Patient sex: M
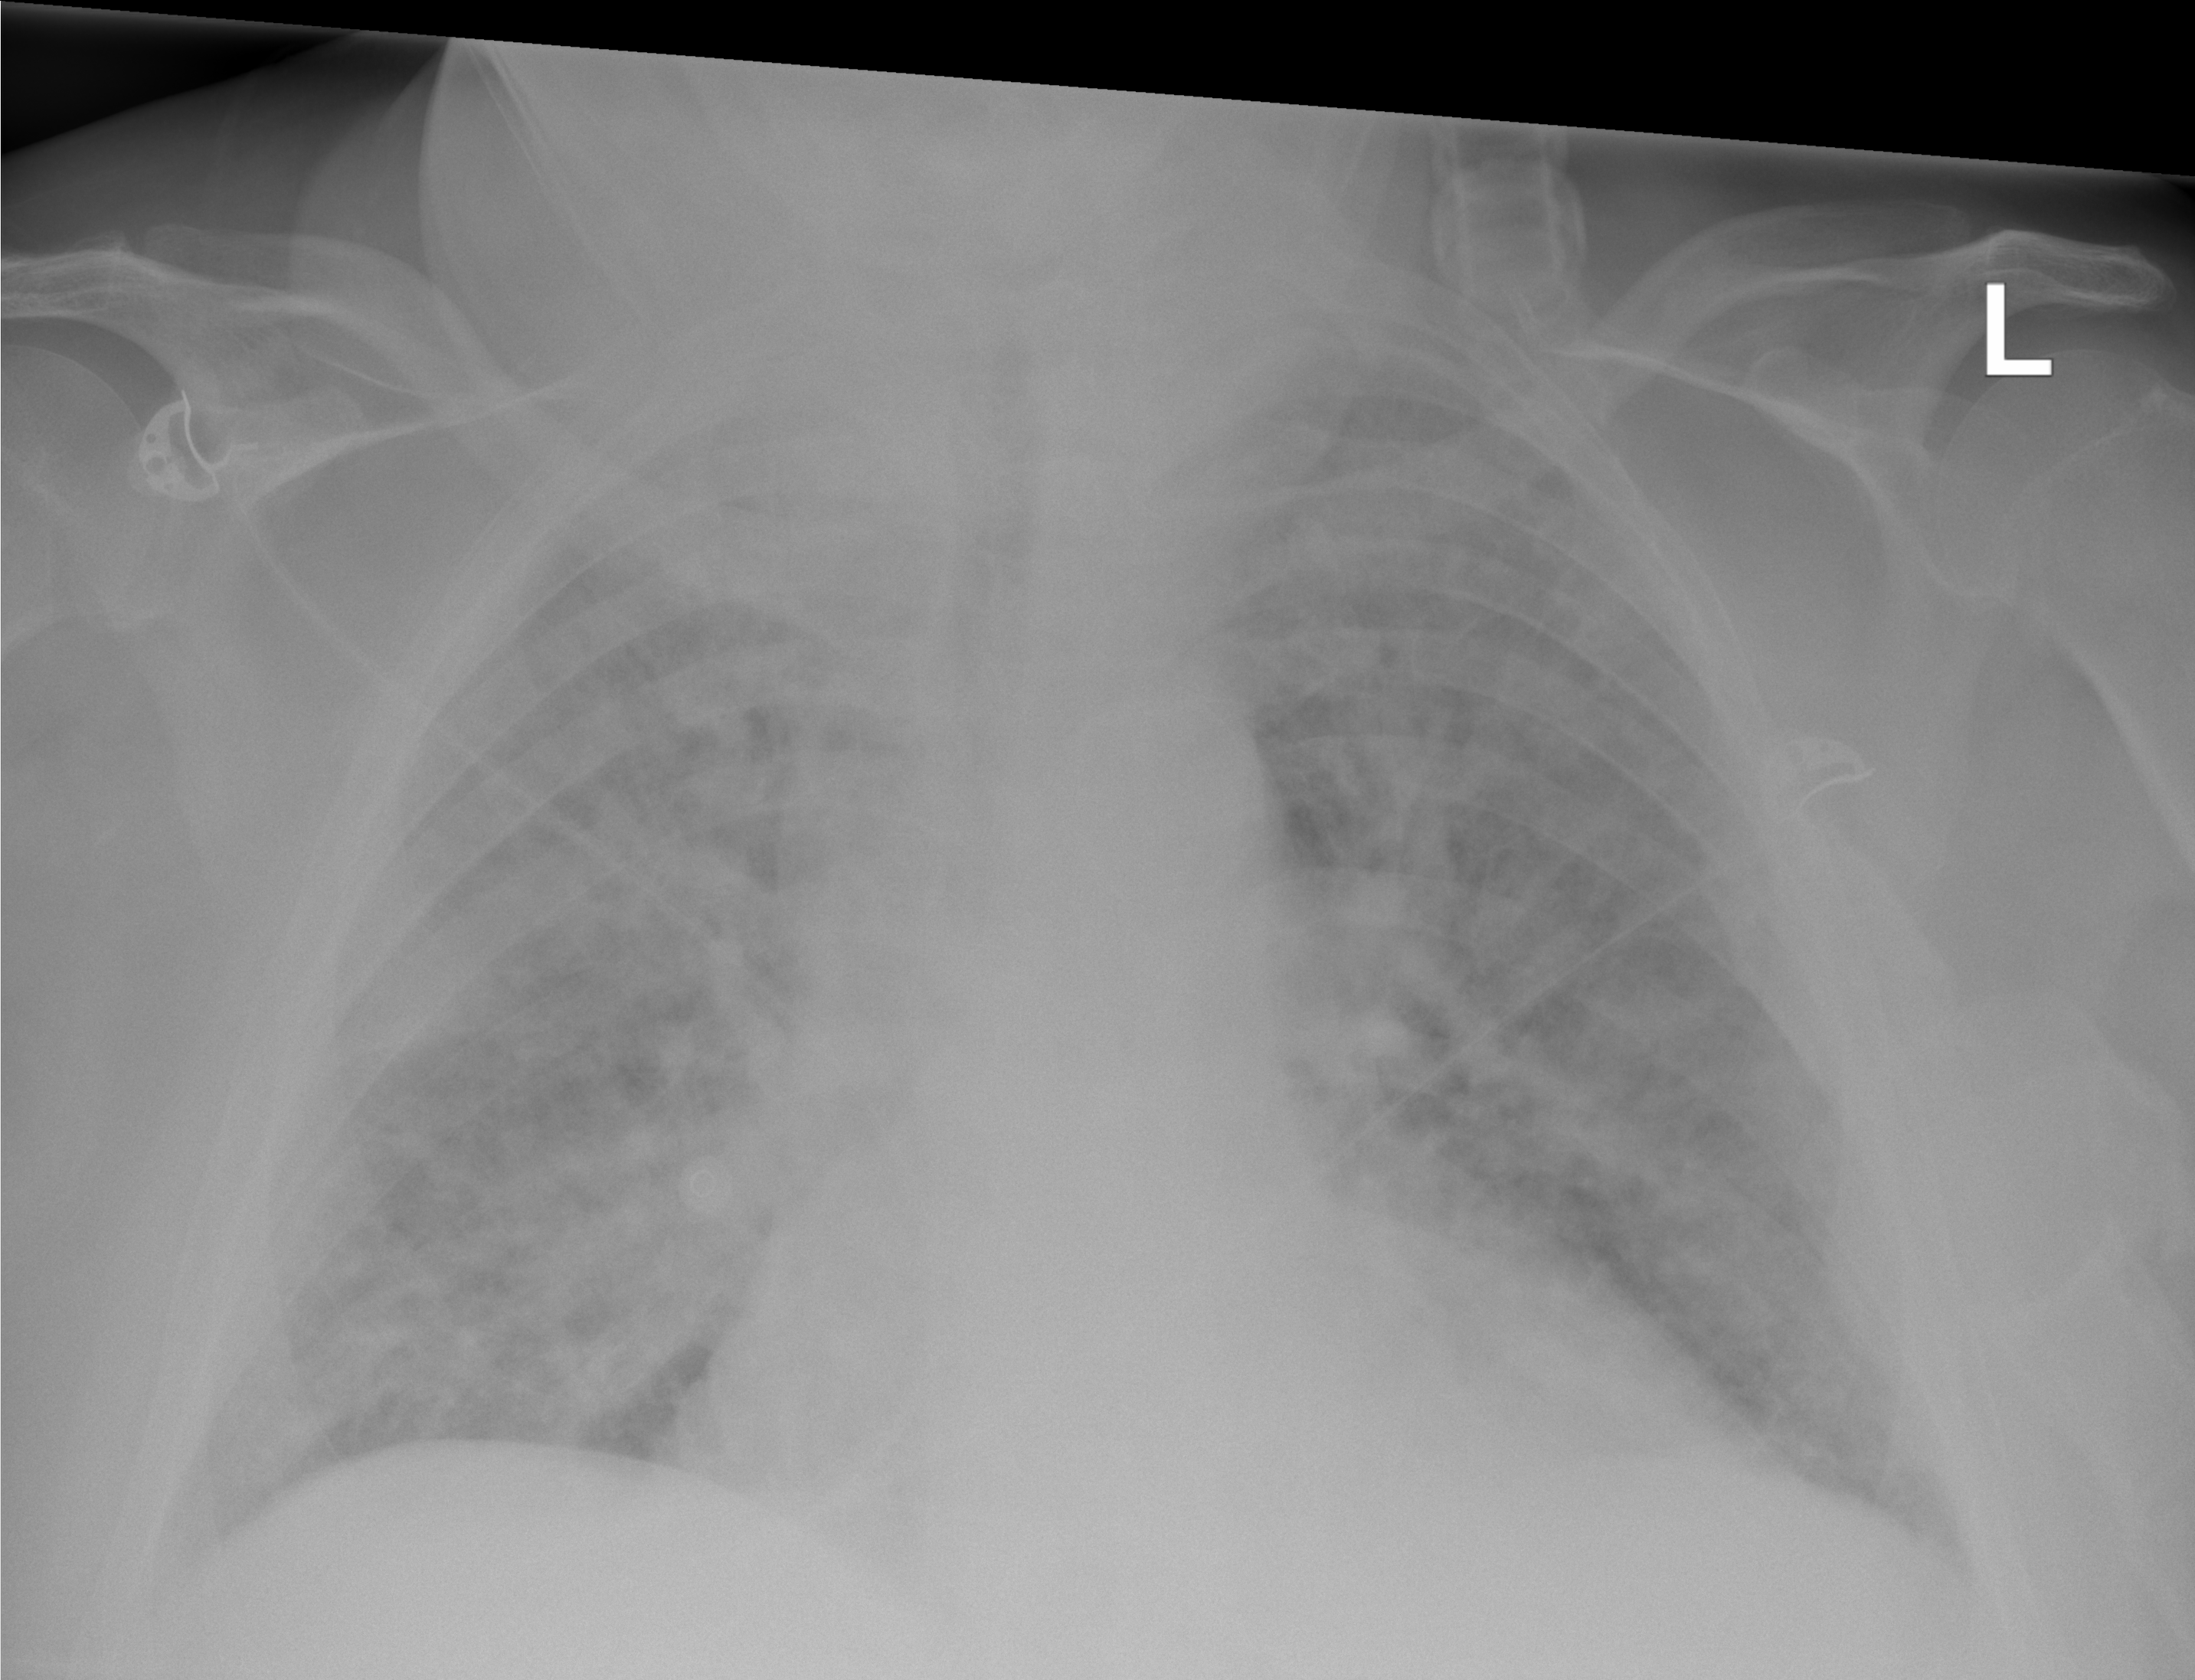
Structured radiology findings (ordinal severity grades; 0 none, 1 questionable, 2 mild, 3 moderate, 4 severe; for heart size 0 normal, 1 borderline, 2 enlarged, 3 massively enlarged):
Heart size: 0
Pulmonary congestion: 0
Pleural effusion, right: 4
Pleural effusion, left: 4
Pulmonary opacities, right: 0
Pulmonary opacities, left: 0
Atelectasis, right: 4
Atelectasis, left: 4